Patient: sex M, age 43
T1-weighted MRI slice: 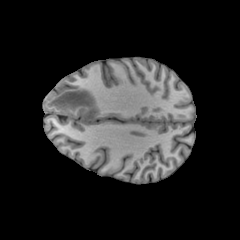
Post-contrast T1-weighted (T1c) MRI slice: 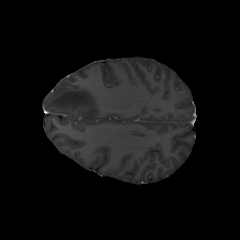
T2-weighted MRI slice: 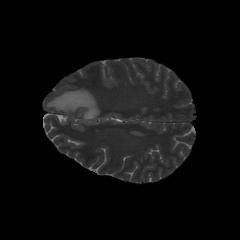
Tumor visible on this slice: yes
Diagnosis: Glioblastoma, IDH-wildtype
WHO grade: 4